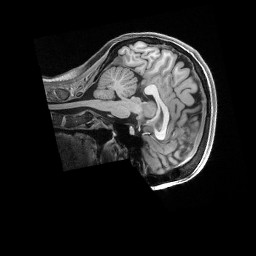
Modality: T1w
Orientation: sagittal
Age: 26
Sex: female
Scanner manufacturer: siemens
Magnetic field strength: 3 T
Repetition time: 2.5 s
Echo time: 0.00296 s